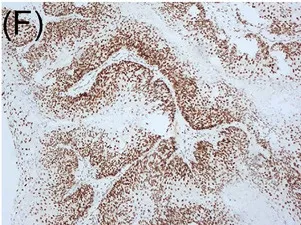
Immunohistochemical staining for DNA mismatch repair proteins (MMR proteins MLH1, MSH2, MSH6, and ,PMS2) of the sebaceous carcinoma. (F) Normal nuclear expression of PMS2 protein.
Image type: pathology (immunostaining)